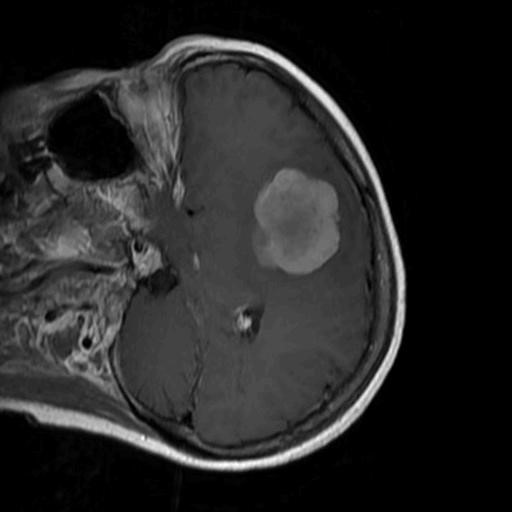
Label: brain_menin